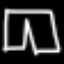
Label: pants